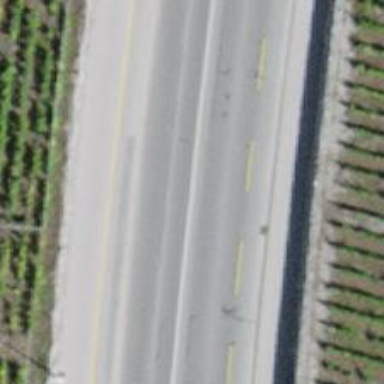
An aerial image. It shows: Tertiary road with asphalt surface. There are sidewalks on both sides and cycle track on the left.